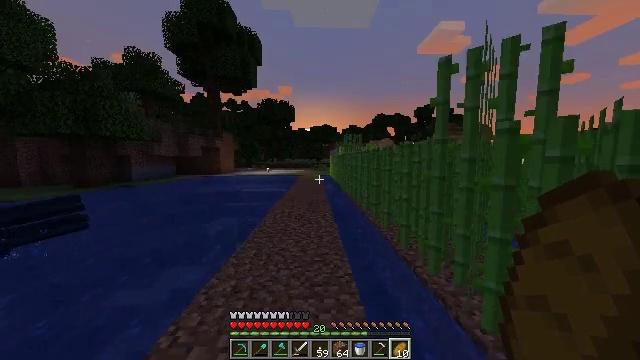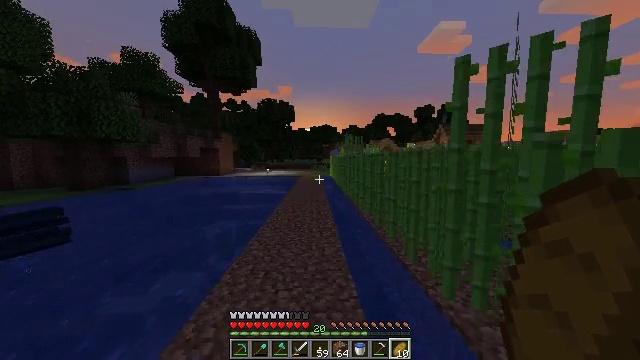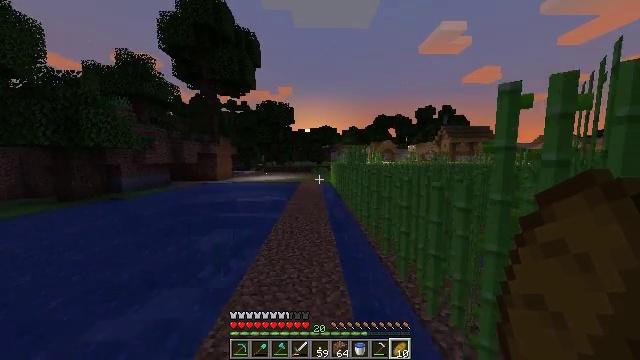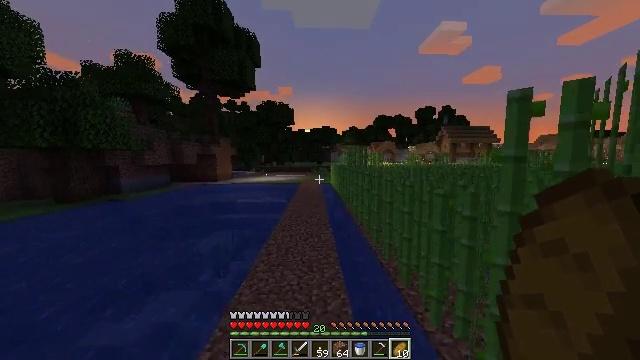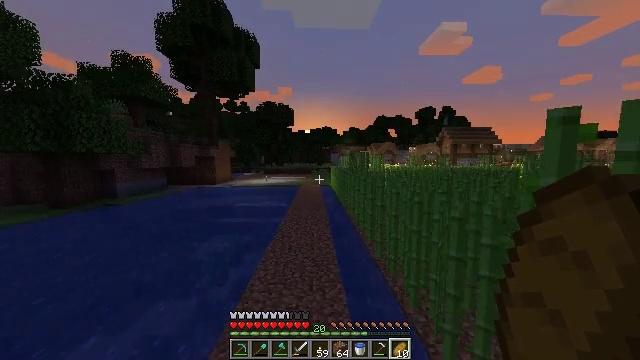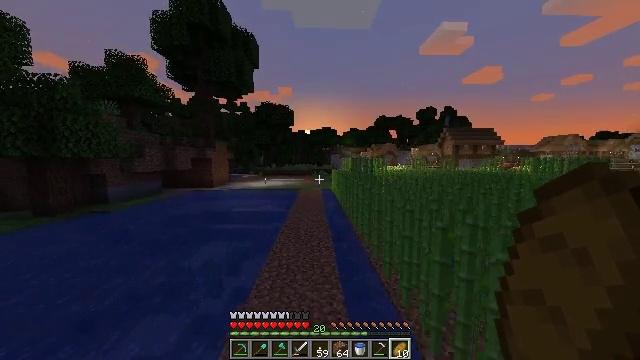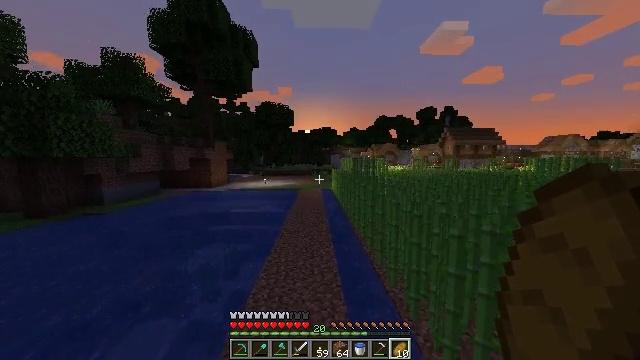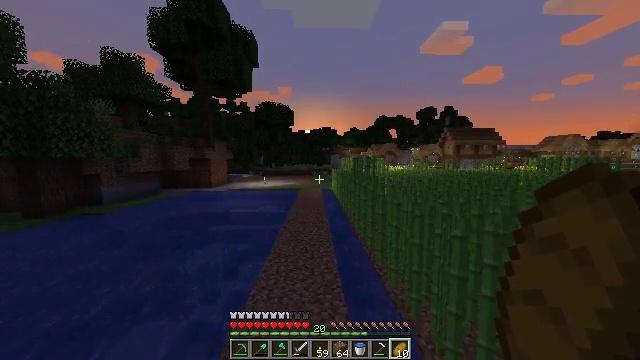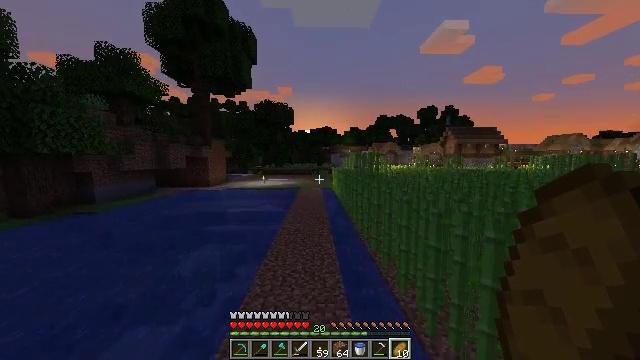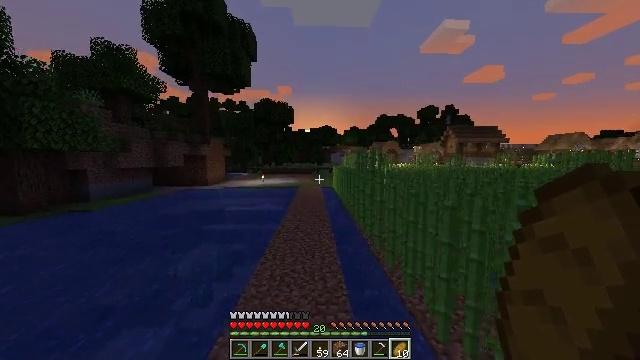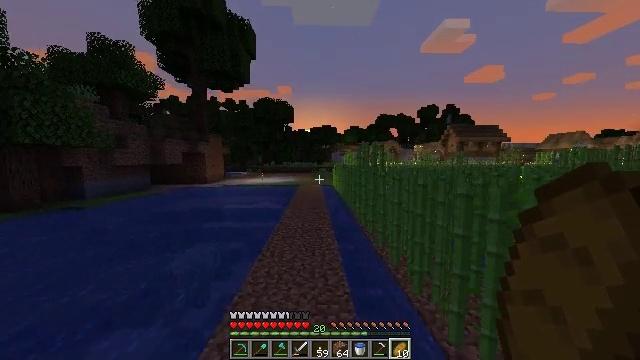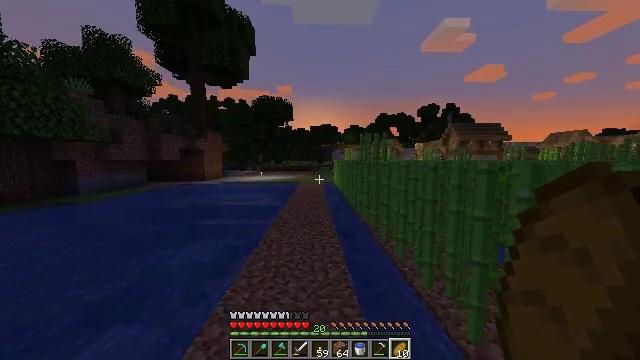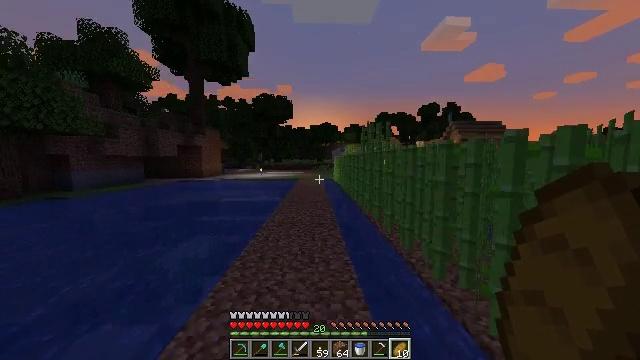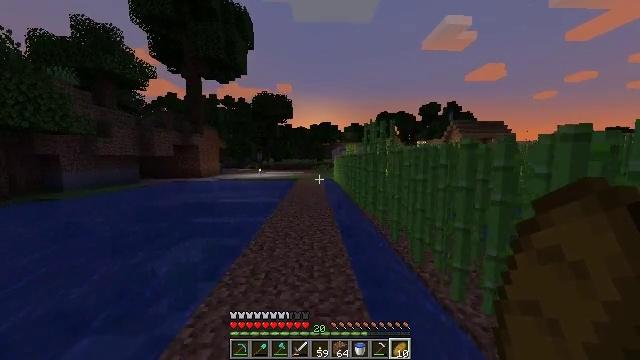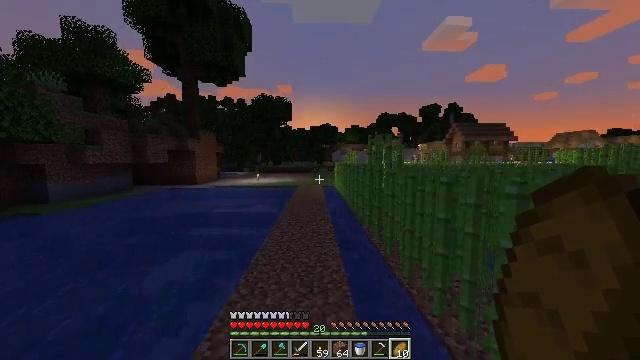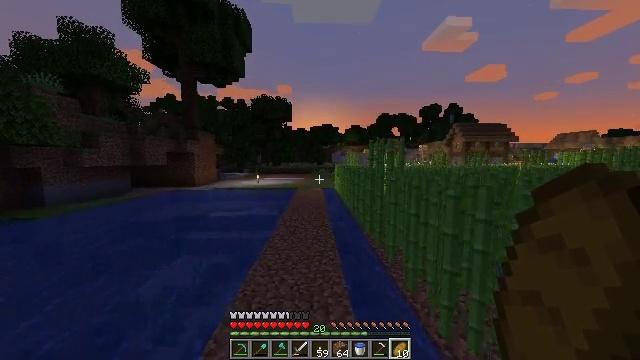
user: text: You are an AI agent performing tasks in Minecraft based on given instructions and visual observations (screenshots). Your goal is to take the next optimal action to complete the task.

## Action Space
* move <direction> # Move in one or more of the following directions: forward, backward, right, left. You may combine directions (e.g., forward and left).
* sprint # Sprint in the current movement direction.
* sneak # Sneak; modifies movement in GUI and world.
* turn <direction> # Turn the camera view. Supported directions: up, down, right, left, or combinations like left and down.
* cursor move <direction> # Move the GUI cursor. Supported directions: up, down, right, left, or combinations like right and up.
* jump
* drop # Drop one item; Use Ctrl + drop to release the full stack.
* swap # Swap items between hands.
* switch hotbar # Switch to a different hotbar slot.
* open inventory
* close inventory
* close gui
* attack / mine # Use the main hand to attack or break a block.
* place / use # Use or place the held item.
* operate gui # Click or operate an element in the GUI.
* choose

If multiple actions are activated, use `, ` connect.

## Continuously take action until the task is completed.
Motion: motion action
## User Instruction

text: You need a crafting table to craft a lectern.
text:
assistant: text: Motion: move forward, sprint, jump
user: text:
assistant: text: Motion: move forward, sprint, jump
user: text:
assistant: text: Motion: move forward, sprint, jump
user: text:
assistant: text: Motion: move forward, sprint, jump
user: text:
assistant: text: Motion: move forward, sprint, jump
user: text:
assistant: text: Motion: move forward, sprint, jump
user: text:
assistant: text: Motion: move forward, sprint, jump
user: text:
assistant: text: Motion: move forward, sprint, jump
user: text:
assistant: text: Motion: move forward, sprint, jump
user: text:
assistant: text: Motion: move forward, sprint, jump
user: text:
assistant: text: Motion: move forward, sprint, jump
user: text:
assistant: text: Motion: move forward, sprint, jump
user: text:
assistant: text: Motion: move forward, sprint, jump
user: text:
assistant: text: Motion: move forward, sprint, jump
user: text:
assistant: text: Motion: move forward, sprint, jump
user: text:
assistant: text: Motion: move forward, sprint, jump
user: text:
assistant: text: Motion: move forward, sprint, jump
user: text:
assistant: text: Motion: move forward, sprint, jump
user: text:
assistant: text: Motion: move forward, sprint, jump
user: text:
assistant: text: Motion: move forward, sprint, jump
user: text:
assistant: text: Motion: move forward, sprint, jump
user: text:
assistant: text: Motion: move forward, sprint, jump
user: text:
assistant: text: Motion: move forward, sprint, jump
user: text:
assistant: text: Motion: move forward, sprint, jump
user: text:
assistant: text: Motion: move forward, sprint, jump
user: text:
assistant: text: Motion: move forward, sprint, jump
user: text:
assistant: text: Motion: move forward, sprint, jump
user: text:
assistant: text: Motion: move forward, sprint, jump
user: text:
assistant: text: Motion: move forward, sprint, jump
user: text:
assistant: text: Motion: move forward, sprint, jump